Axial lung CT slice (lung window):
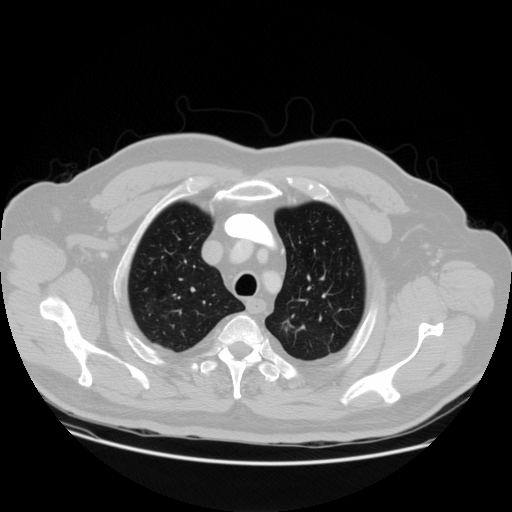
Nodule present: no